Question:
How can I make this layout to be fully responsive?
Basically I need both boxes:
# chatEntries and #chatUsers to be sctretched across whole page.
They must share page width in ratio of: 85% [chatEntries] - 15% [chatUsers].
So how would I do this?
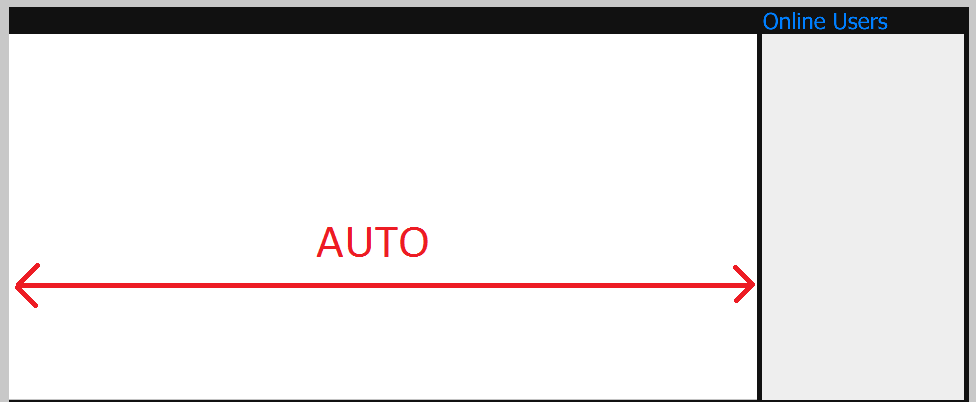
Answer: Something like this?
<URL>
'''
#chatEntries {
display:inline-block;
width:85%;
float:left; }
#chatUsers {
display:inline-block;
width:15%;
float:left; }
'''